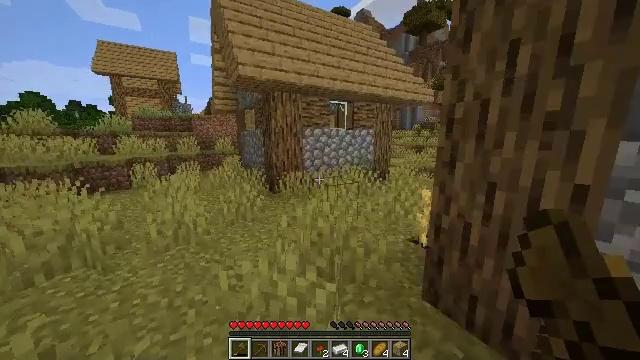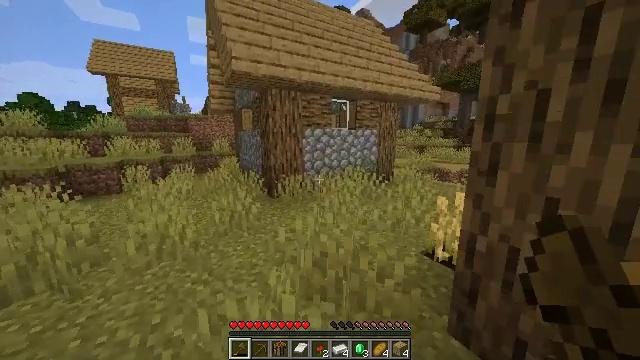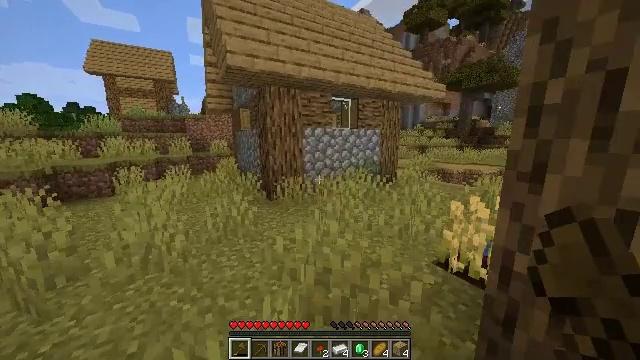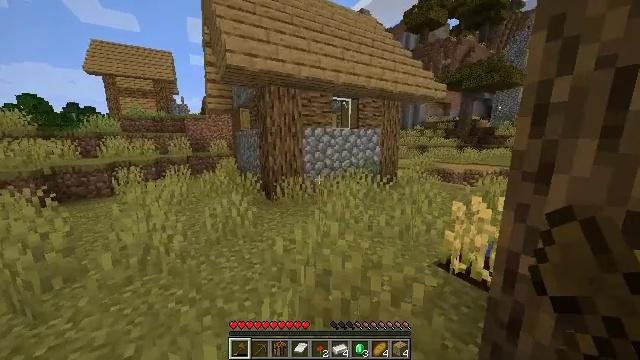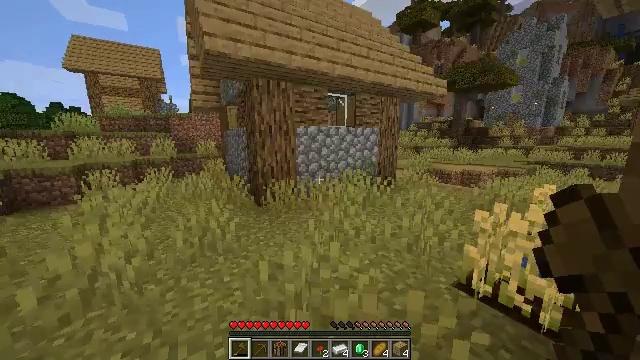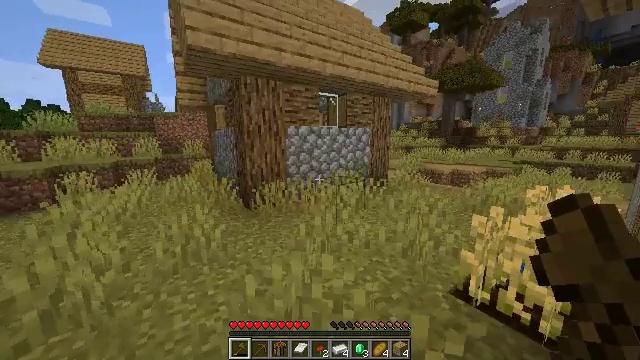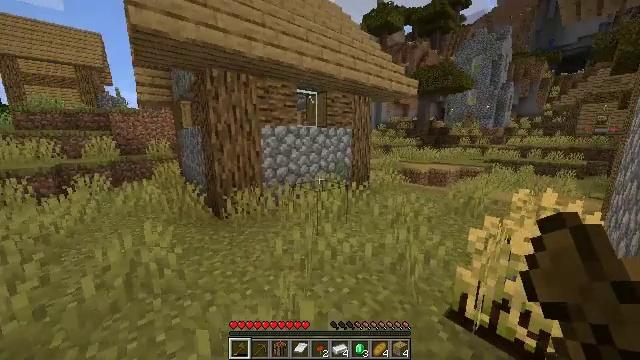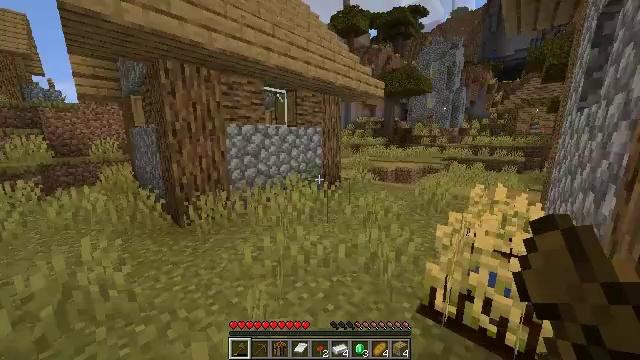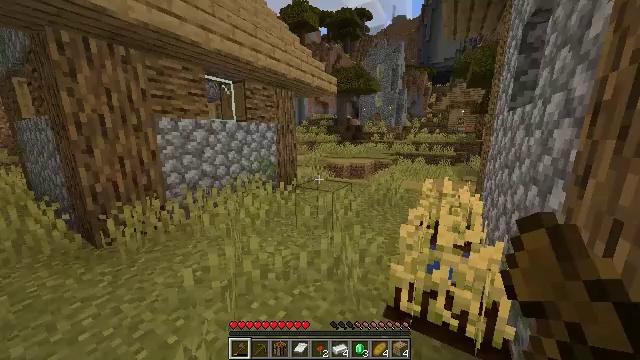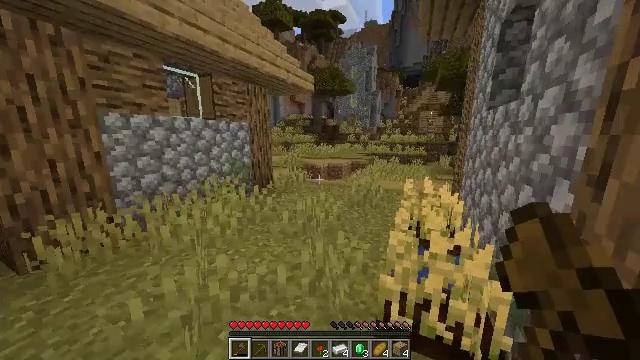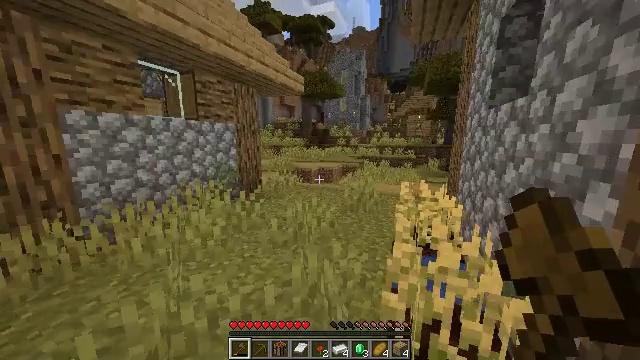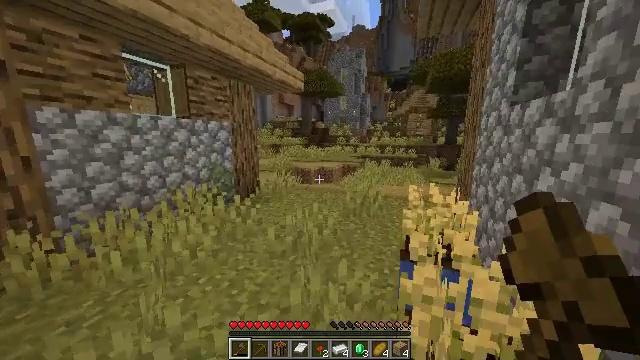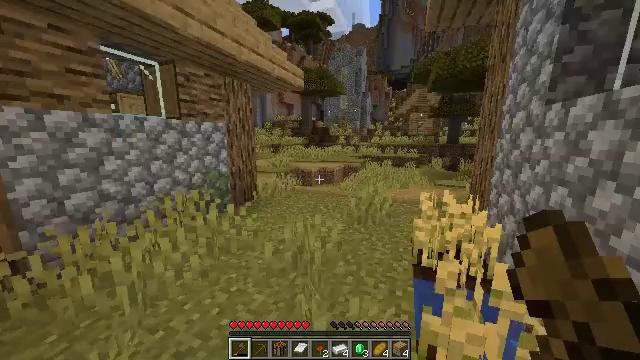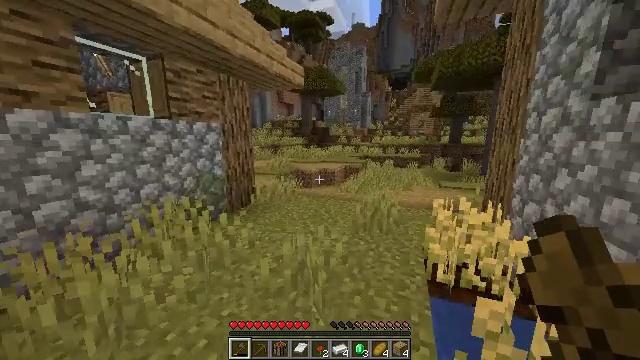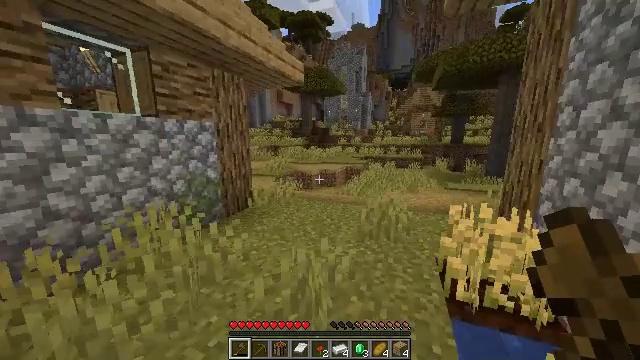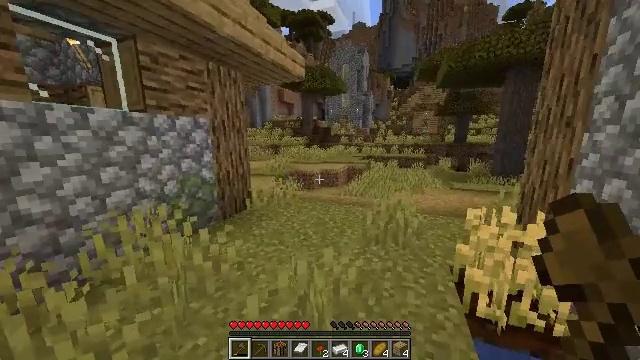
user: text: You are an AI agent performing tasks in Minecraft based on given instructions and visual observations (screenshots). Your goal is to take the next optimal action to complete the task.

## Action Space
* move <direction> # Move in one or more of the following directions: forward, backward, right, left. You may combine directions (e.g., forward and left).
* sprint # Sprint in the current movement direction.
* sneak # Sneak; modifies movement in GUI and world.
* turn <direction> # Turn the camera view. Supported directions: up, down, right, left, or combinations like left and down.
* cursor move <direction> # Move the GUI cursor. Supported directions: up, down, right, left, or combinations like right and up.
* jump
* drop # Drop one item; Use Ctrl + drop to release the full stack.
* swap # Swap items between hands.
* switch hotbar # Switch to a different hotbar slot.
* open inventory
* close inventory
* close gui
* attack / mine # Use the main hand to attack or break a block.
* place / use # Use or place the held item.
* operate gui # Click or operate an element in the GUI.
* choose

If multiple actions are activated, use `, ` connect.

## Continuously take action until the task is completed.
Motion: motion action
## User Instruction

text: Put three wheat in a row on the crafting grid to craft bread.
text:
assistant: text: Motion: move forward, sprint
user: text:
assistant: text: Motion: move forward, sprint
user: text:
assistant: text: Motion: move forward, sprint
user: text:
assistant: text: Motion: move forward, sprint, turn right
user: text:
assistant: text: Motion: move forward, sprint, turn right
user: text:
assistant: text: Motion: move forward, sprint, turn right
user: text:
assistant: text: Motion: move forward, sprint, turn right
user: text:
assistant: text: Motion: move forward, sprint, turn right
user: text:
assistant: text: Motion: move forward, sprint, turn right
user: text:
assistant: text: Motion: move forward, sprint, turn right
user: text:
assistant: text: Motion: move forward, sprint
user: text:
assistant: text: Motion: move forward, sprint
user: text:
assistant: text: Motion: move forward, sprint
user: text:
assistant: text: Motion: move forward, sprint
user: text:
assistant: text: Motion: move forward, sprint
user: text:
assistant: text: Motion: move forward, sprint, turn left and down
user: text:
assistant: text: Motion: move forward, sprint
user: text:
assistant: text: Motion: move forward, sprint
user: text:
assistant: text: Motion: move forward, sprint
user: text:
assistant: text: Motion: move forward, sprint
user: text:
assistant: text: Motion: move forward, sprint
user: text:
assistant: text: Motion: move forward, sprint
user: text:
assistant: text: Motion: move forward, sprint
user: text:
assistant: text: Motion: move forward, sprint
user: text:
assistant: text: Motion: move forward, sprint
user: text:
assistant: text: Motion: move forward, sprint, turn left
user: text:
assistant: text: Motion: move forward, sprint, turn left and down
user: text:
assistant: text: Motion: move forward, sprint, turn left
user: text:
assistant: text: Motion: move forward, sprint, turn left
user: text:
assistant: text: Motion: move forward and move right, sprint, turn left